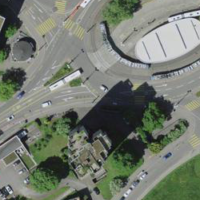
EUNIS habitat code: 57
Species observed at this site:
Cytisus scoparius
Vicia sepium